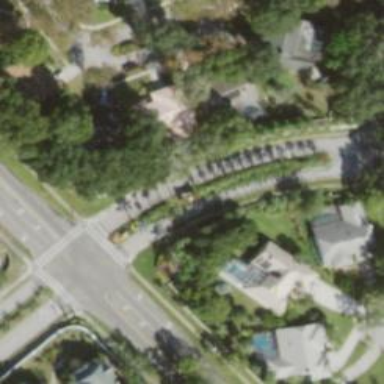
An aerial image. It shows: Residential road.